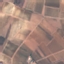
Land use / land cover: PermanentCrop